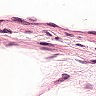
Metastatic tissue present: no